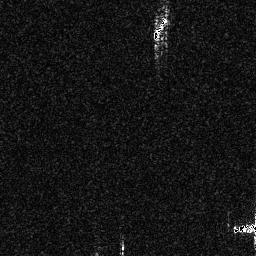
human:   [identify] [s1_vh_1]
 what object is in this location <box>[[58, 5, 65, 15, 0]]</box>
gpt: <ref>1 small ship at the top</ref>